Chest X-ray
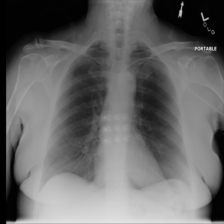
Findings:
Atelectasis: negative
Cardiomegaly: negative
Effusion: negative
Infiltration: negative
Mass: negative
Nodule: negative
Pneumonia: negative
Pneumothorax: negative
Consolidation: negative
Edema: negative
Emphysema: negative
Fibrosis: negative
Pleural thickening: negative
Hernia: negative